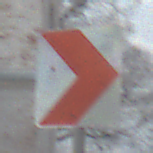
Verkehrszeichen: RichtungstafelnInKurvenKleinLinks
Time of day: MorningAfternoon
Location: Outdoor (Nature)
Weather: PartlyCloudy
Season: Autumn
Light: Natural